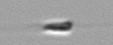
Label: flagellate_morphotype3